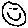
Label: smiley face